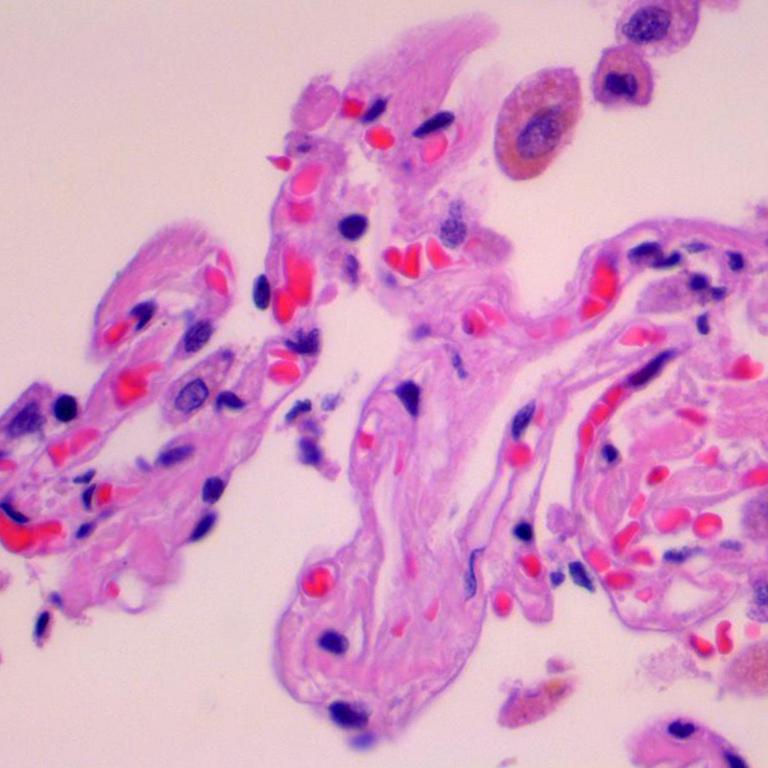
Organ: lung
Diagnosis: benign